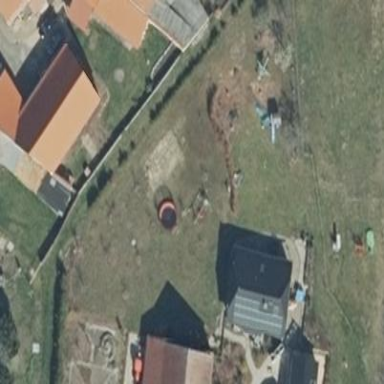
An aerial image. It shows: Garden that is leisure land.